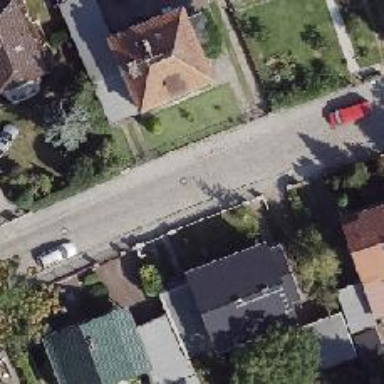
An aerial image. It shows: Residential road with sidewalks on both sides.